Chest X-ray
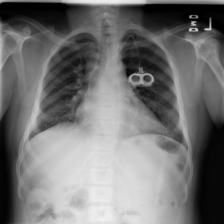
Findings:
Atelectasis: negative
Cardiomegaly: positive
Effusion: negative
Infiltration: negative
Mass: negative
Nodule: negative
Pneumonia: negative
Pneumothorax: negative
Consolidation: negative
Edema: negative
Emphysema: negative
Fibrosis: negative
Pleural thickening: negative
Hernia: negative